Interaction volume radius: 5 \u00c5
Interaction volume height: 25 \u00c5
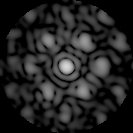
Disorder parameter: 0.4989